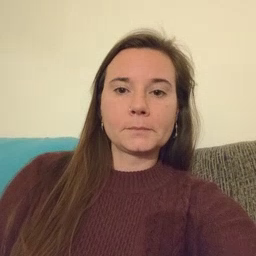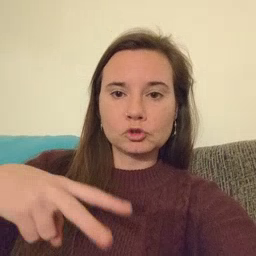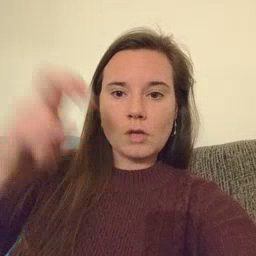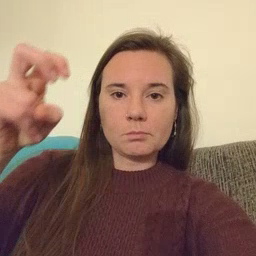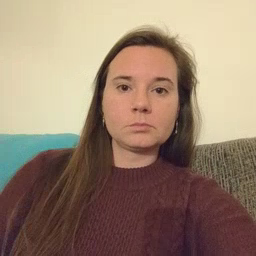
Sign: jump